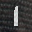
Label: 1